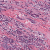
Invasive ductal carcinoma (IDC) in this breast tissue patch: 1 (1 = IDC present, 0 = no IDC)